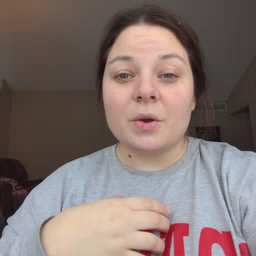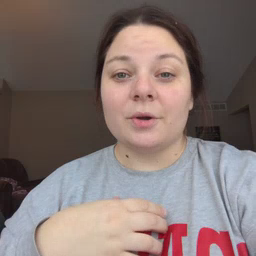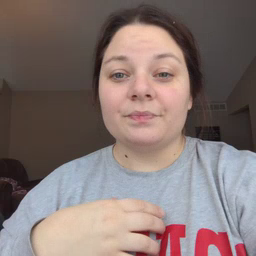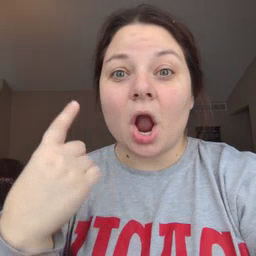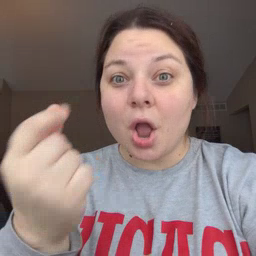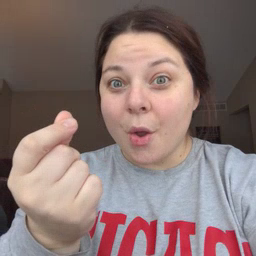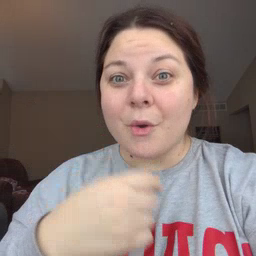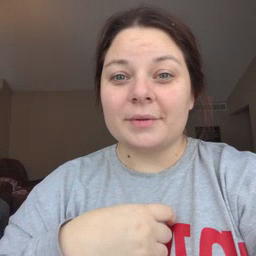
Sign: go